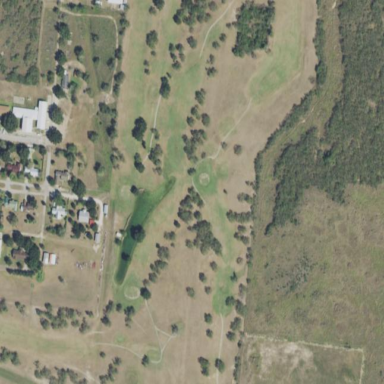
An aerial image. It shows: Golf course surrounded by greenery.